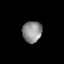
Tissue: lung
Cell type: Epithelial cells
Senescence score: 0.235
Nuclear area (px): 411
Mean DAPI intensity: 140.363